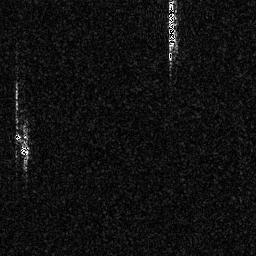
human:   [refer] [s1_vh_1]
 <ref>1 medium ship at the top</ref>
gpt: <box>[[64, 0, 68, 22, 0]]</box>